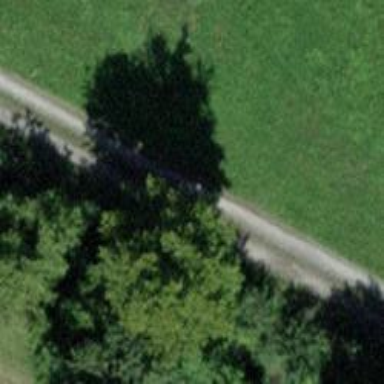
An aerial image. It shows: Dirt path without sidewalk.